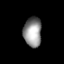
Tissue: lung
Cell type: Epithelial cells
Senescence score: 0.2322
Nuclear area (px): 520
Mean DAPI intensity: 146.215